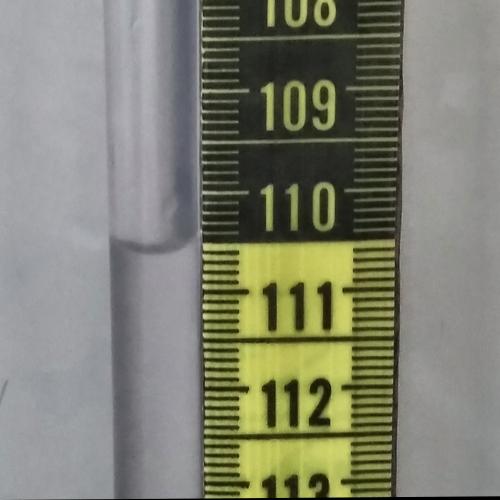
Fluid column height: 110.6 cm